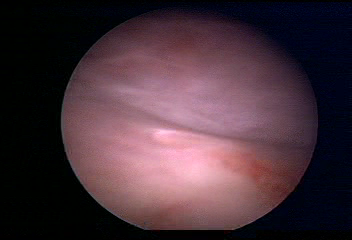
Modality: WLC
Class: Normal mucosa
Bladder cancer association: No